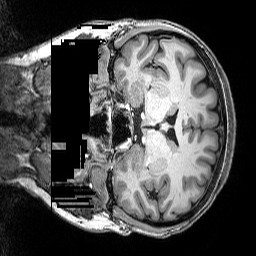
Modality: T1w
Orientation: coronal
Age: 29
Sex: female